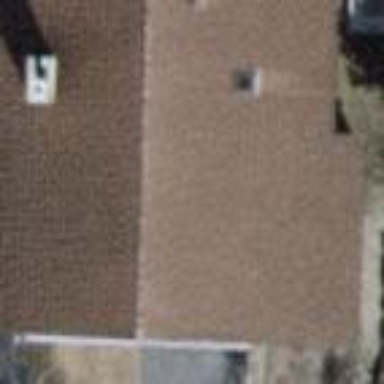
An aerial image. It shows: Building with tiled roof.